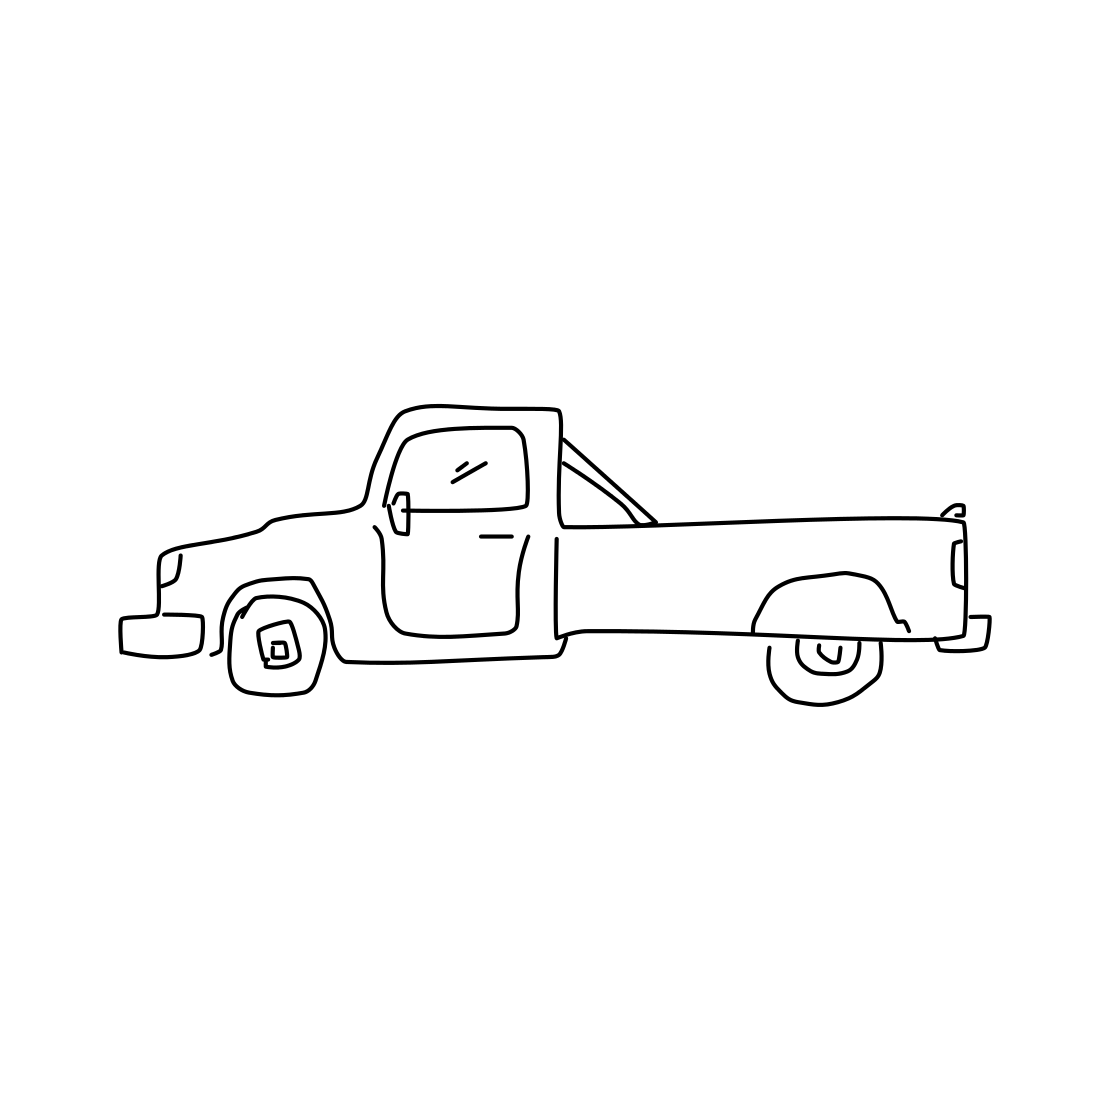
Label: truck